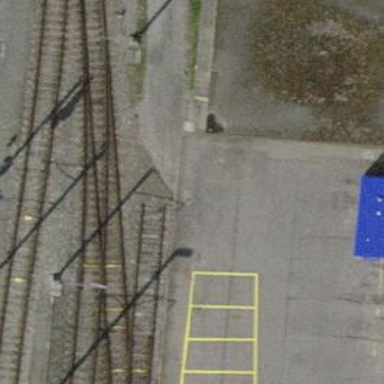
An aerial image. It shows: Railway yard with one track.